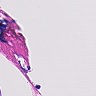
Metastatic tissue present: no